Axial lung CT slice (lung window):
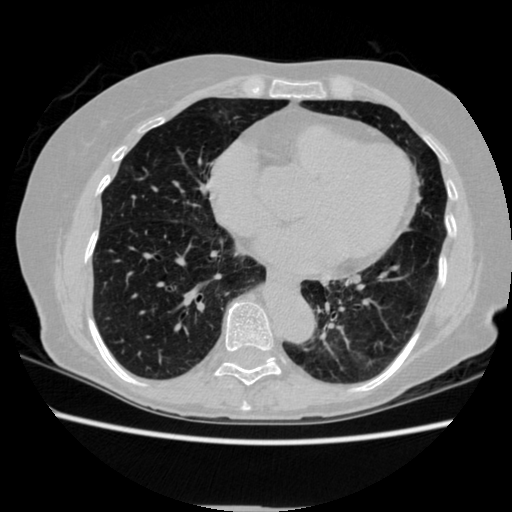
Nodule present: no